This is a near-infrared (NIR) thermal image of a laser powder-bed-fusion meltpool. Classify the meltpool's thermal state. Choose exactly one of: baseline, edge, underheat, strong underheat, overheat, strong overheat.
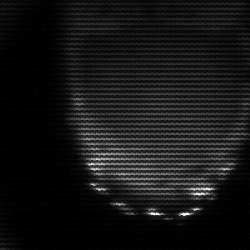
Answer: edge